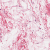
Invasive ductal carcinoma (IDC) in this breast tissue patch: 0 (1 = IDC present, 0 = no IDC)